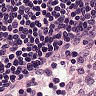
Metastatic tissue present: no